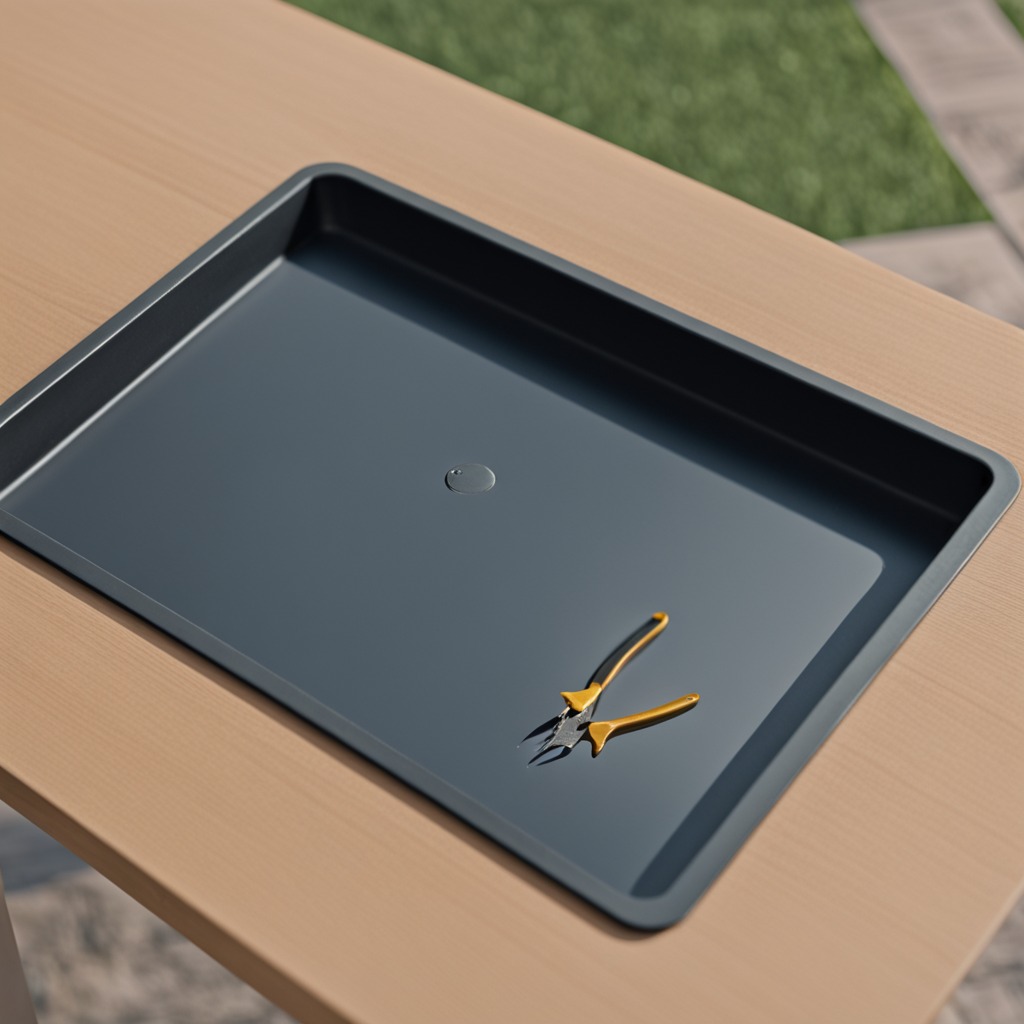
A plier is lying on a textured surface.